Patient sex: M
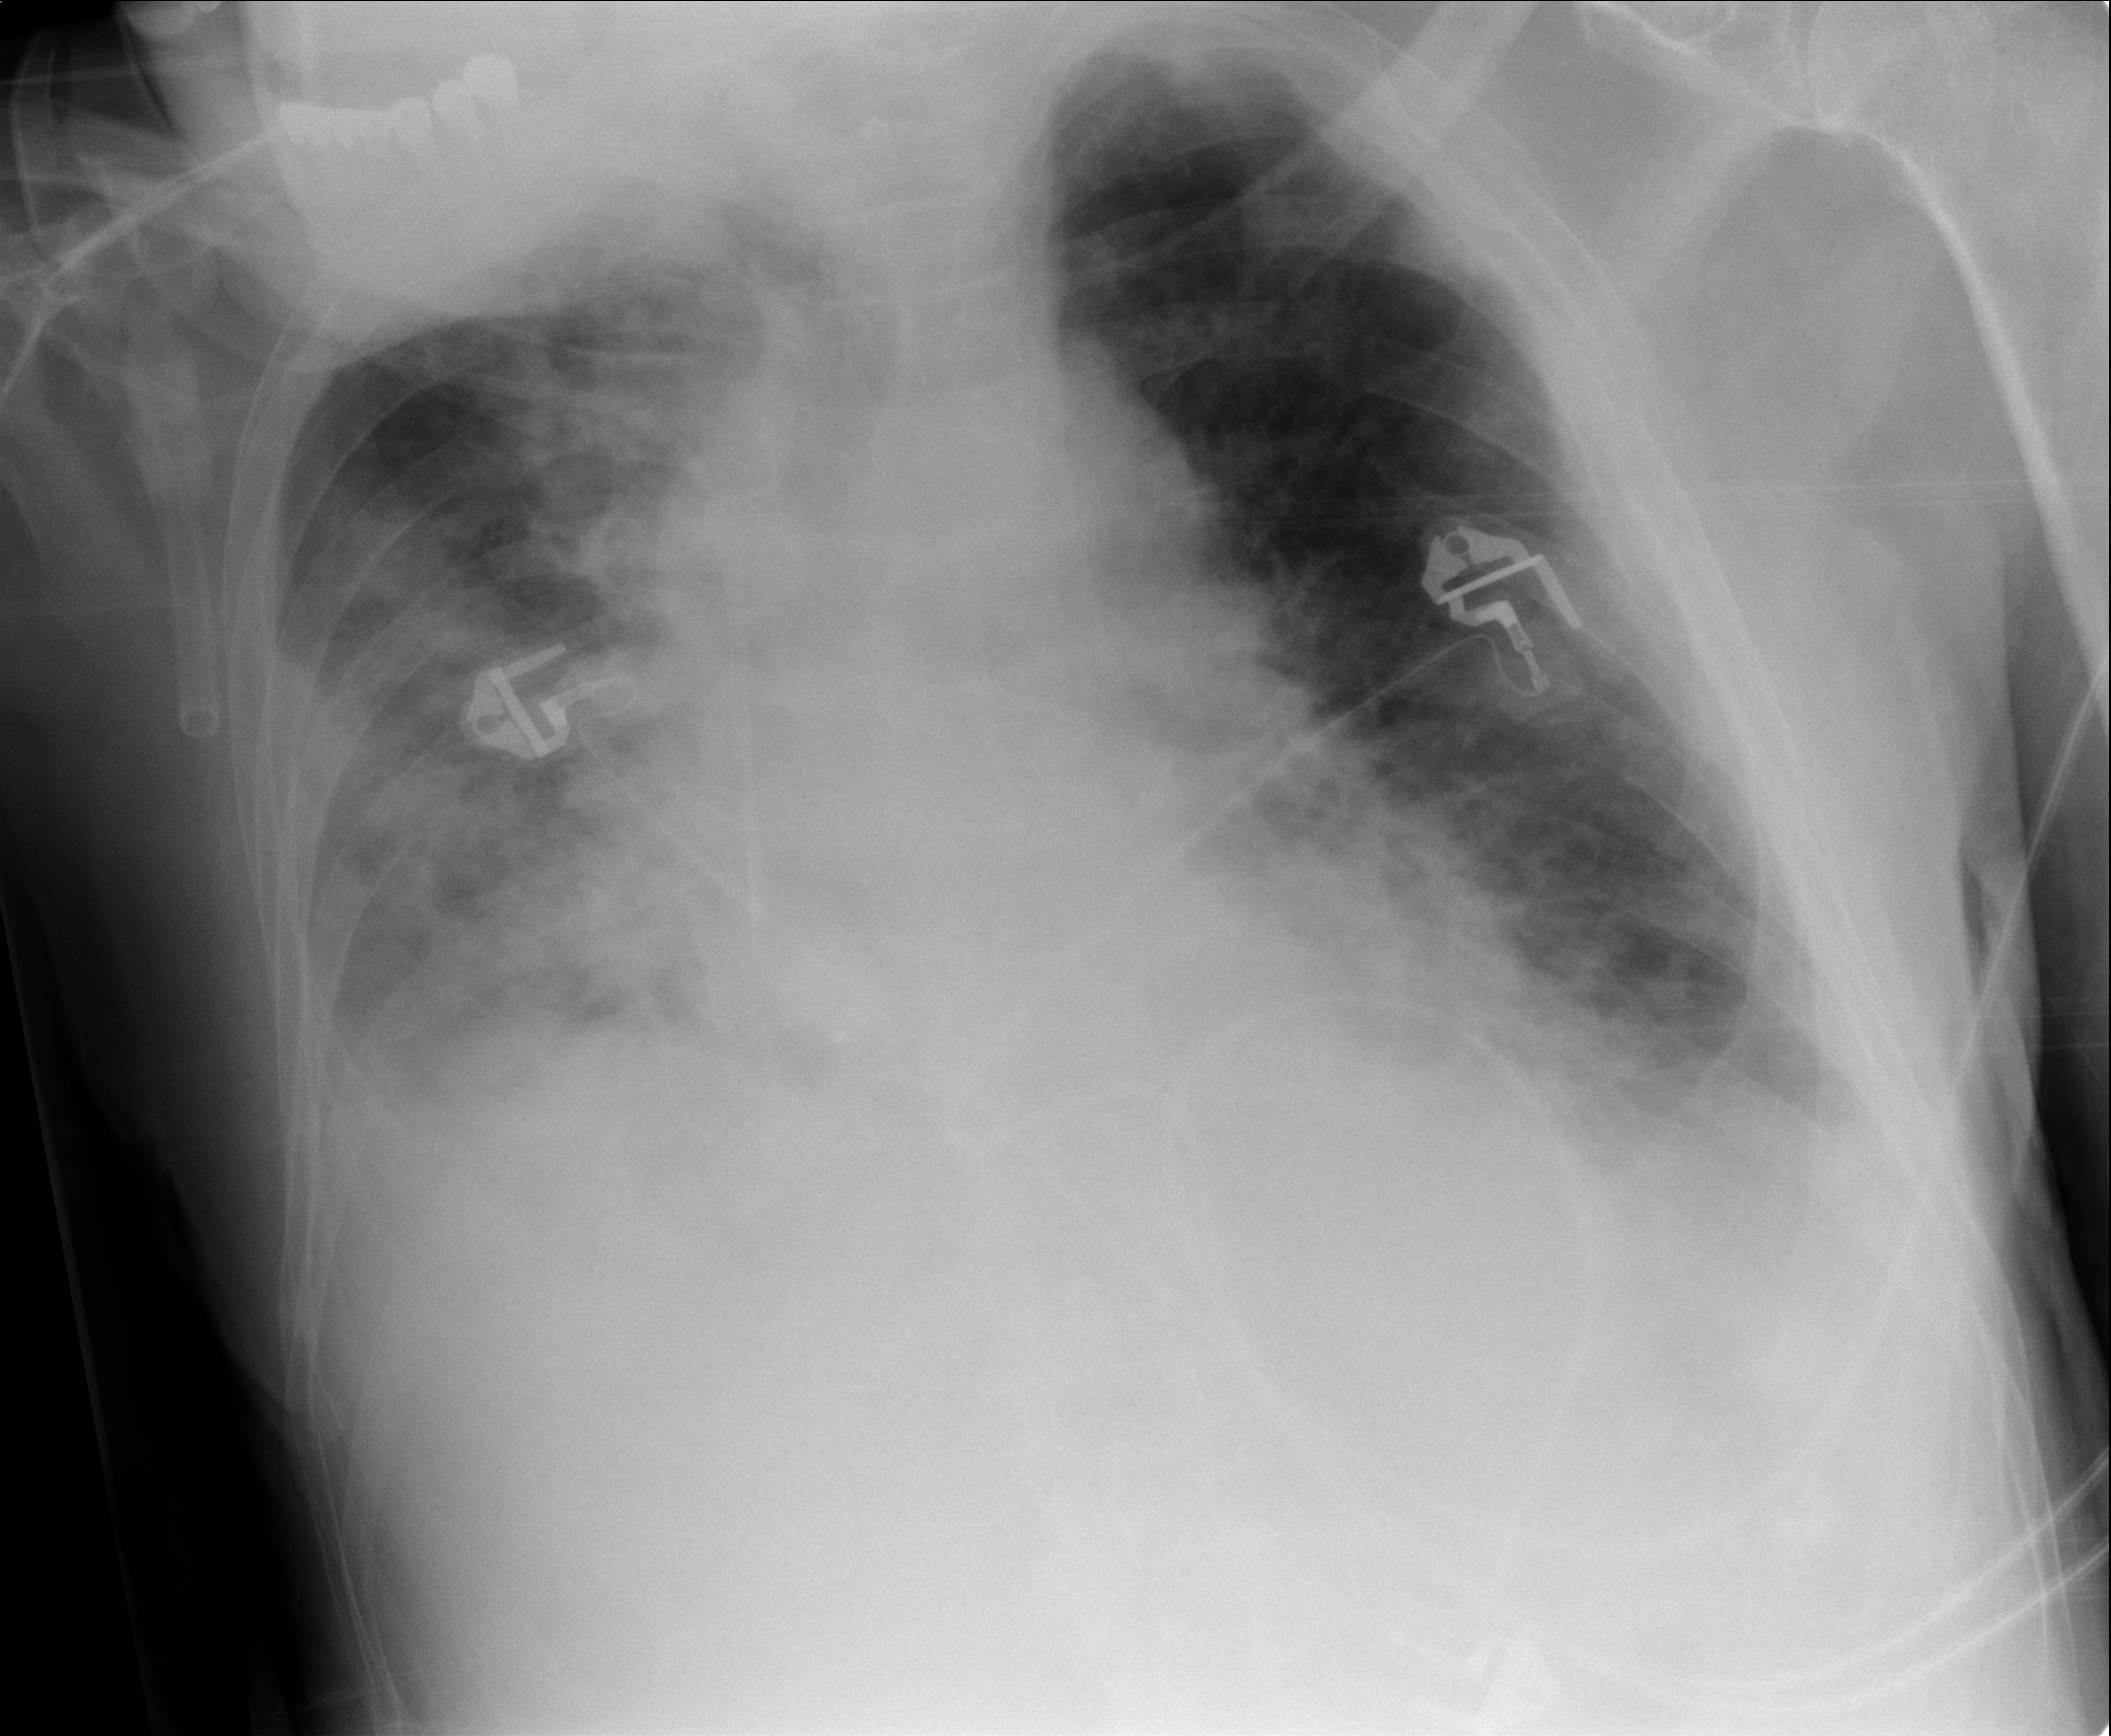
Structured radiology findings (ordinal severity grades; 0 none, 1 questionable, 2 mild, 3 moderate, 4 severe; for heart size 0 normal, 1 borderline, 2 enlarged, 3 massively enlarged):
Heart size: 0
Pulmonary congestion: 1
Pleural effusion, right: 2
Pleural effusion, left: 0
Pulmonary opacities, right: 4
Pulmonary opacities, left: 2
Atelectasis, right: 3
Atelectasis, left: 2